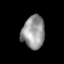
Tissue: lung
Cell type: Epithelial cells
Senescence score: 0.1194
Nuclear area (px): 736
Mean DAPI intensity: 150.067